Field crop: maize
Growth stage: 2
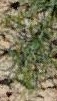
Species: salsola